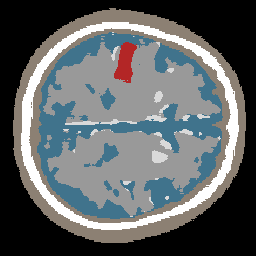
Label: lesion